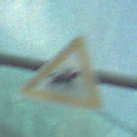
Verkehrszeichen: ReiterLinks
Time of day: MorningAfternoon
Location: Roofed (Special)
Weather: PartlyCloudy
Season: NotSpecified
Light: Natural